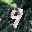
Label: 9